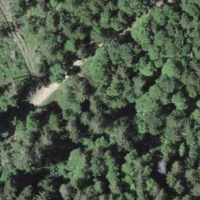
EUNIS habitat code: 43
Species observed at this site:
Corylus avellana